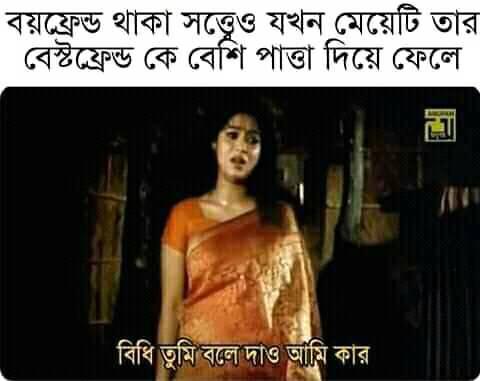
Caption: বয়ফ্রেন্ড থাকা সত্ত্বেও যখন মেয়েটি তার বেষ্টফ্রেন্ড কে বেশি পাত্তা দিয়ে ফেলে     বিধি তুমি বলে দাও আমি কার
Label: hate